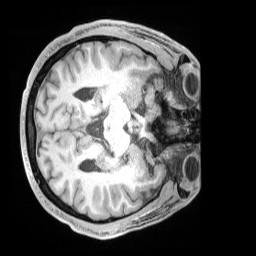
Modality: T1w
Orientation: axial
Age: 40
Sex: male
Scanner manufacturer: siemens
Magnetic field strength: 3 T
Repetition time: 2 s
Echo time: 0.00211 s